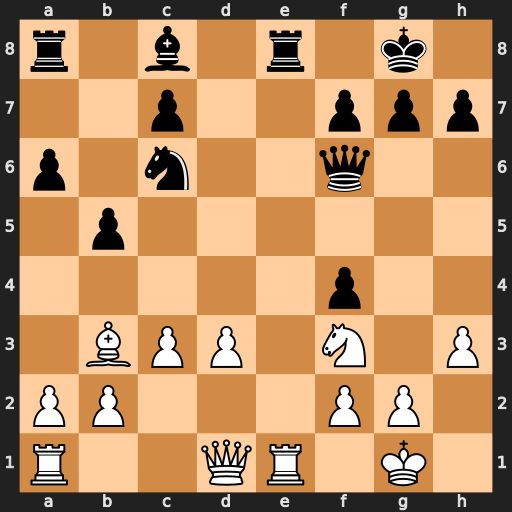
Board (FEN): r1b1r1k1/2p2ppp/p1n2q2/1p6/5p2/1BPP1N1P/PP3PP1/R2QR1K1
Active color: w
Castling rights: -
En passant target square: -
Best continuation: Rxe8#